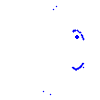
Particle: kaon